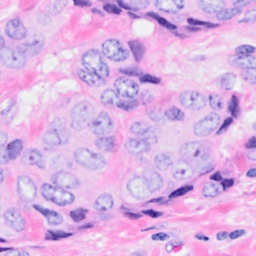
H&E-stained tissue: Breast